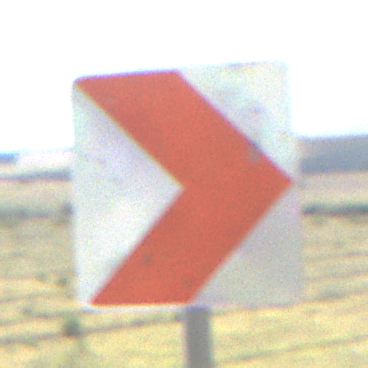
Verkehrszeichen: RichtungstafelnInKurvenKleinLinks
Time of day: Midday
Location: Outdoor (Nature)
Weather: PartlyCloudy
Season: NotSpecified
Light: Natural